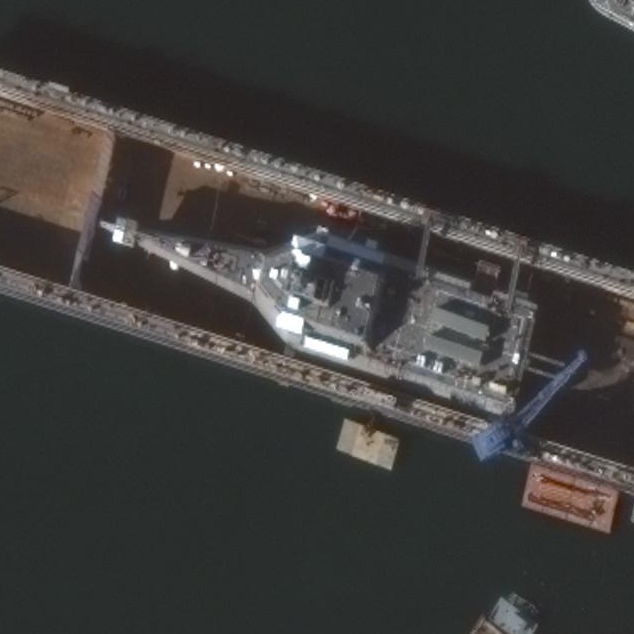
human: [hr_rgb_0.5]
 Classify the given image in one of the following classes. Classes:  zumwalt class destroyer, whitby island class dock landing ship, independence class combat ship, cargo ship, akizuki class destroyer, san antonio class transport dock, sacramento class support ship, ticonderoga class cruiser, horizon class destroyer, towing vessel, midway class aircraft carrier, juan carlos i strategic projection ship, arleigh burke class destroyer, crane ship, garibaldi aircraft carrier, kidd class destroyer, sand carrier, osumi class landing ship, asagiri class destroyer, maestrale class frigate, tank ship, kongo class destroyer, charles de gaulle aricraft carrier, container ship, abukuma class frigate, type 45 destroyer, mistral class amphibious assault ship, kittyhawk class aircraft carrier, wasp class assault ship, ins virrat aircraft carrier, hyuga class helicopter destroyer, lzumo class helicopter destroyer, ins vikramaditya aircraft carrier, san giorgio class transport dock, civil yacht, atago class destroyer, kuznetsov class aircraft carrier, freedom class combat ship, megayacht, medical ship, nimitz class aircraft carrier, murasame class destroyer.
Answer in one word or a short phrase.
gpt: Independence class combat ship